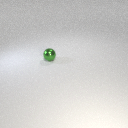
small green metal sphere